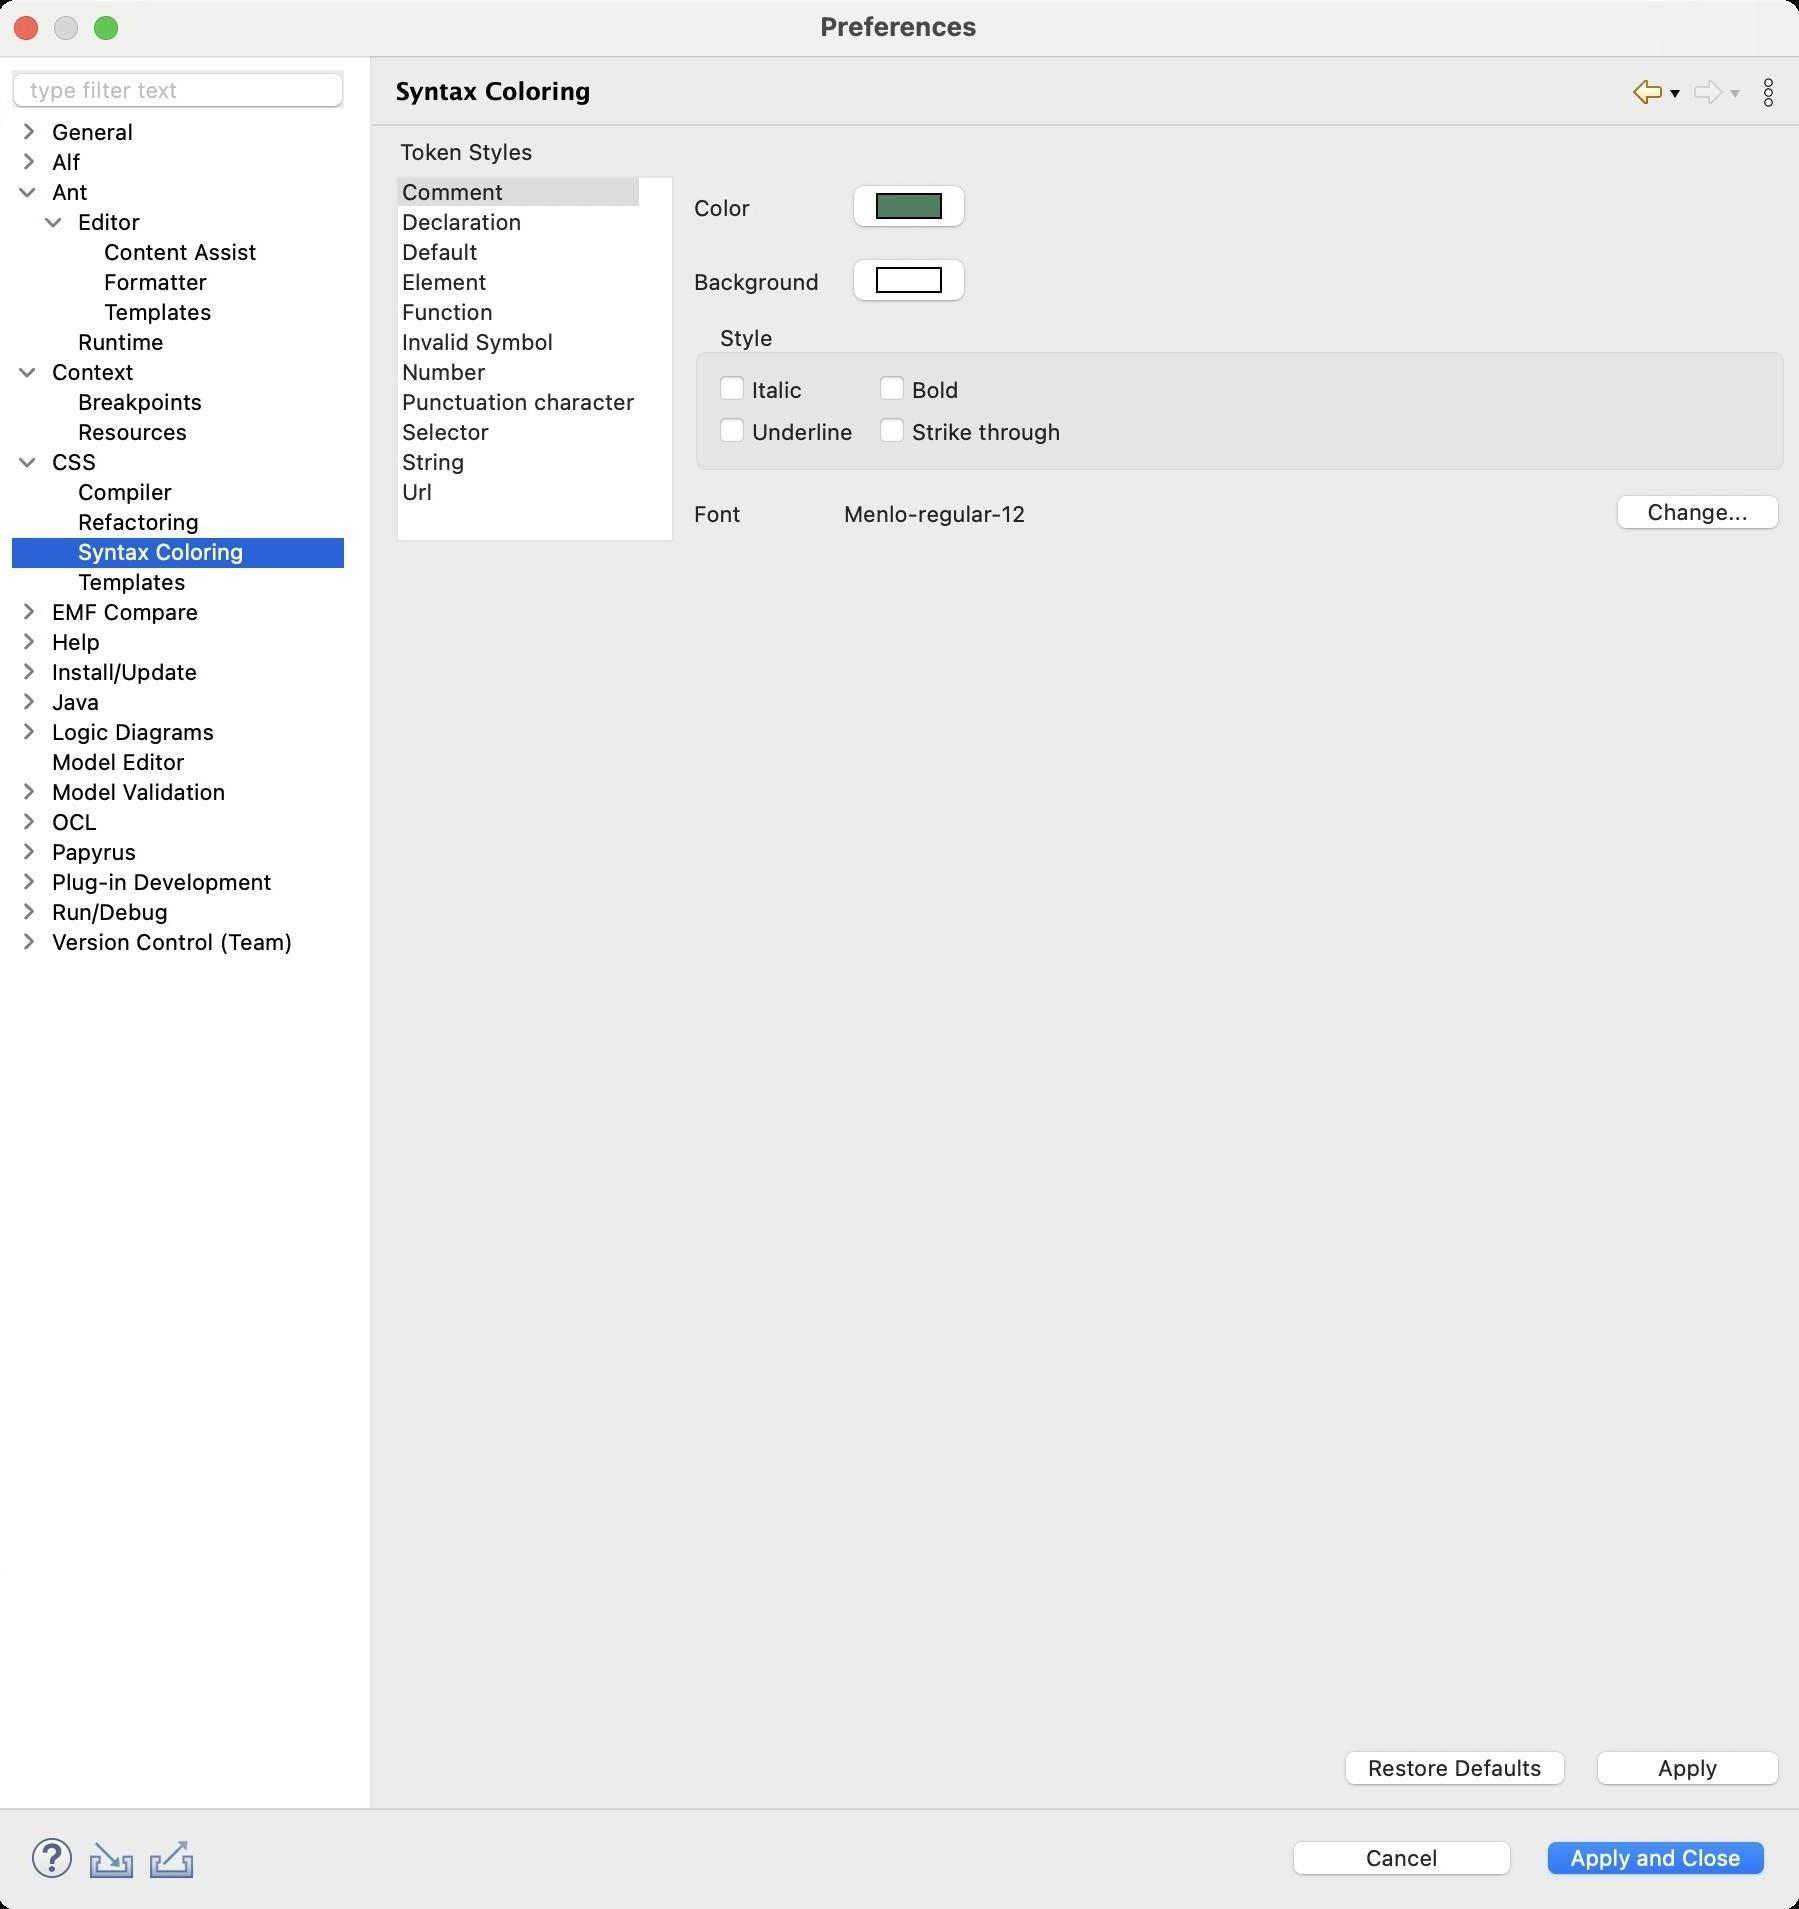
Accessibility tree:
{"name": "Preferences", "role": "AXWindow", "description": null, "role_description": "standard window", "value": null, "position": "480.00;95.00", "size": "901;955", "children": [{"name": "Apply_and_Close", "role": "AXButton", "description": null, "role_description": "button", "value": null, "position": "769.00;917.00", "size": "120;27", "children": []}, {"name": "Cancel", "role": "AXButton", "description": null, "role_description": "button", "value": null, "position": "642.00;917.00", "size": "120;27", "children": []}, {"name": null, "role": "AXToolbar", "description": null, "role_description": "toolbar", "value": null, "position": "12.00;915.00", "size": "90;30", "children": [{"name": "Help", "role": "AXCheckBox", "description": null, "role_description": "checkbox", "value": 0, "position": "12.00;915.00", "size": "30;30", "children": []}, {"name": "Import", "role": "AXButton", "description": null, "role_description": "button", "value": null, "position": "42.00;915.00", "size": "30;30", "children": []}, {"name": "Export", "role": "AXButton", "description": null, "role_description": "button", "value": null, "position": "72.00;915.00", "size": "30;30", "children": []}]}, {"name": null, "role": "AXScrollArea", "description": null, "role_description": "scroll area", "value": null, "position": "199.00;69.00", "size": "697;830", "children": [{"name": "Apply", "role": "AXButton", "description": null, "role_description": "button", "value": null, "position": "794.00;872.00", "size": "102;27", "children": []}, {"name": "Restore_Defaults", "role": "AXButton", "description": null, "role_description": "button", "value": null, "position": "668.00;872.00", "size": "121;27", "children": []}, {"name": "Change...", "role": "AXButton", "description": null, "role_description": "button", "value": null, "position": "804.00;244.00", "size": "92;27", "children": []}, {"name": null, "role": "AXStaticText", "description": null, "role_description": "text", "value": "Menlo-regular-12", "position": "421.00;250.00", "size": "375;14", "children": []}, {"name": null, "role": "AXStaticText", "description": null, "role_description": "text", "value": "Font", "position": "346.00;250.00", "size": "28;14", "children": []}, {"name": null, "role": "AXGroup", "description": null, "role_description": "group", "value": null, "position": "346.00;162.00", "size": "550;77", "children": [{"name": "Strike_through", "role": "AXCheckBox", "description": null, "role_description": "checkbox", "value": 0, "position": "440.00;208.00", "size": "96;16", "children": []}, {"name": "Underline", "role": "AXCheckBox", "description": null, "role_description": "checkbox", "value": 0, "position": "360.00;208.00", "size": "72;16", "children": []}, {"name": "Bold", "role": "AXCheckBox", "description": null, "role_description": "checkbox", "value": 0, "position": "440.00;187.00", "size": "45;16", "children": []}, {"name": "Italic", "role": "AXCheckBox", "description": null, "role_description": "checkbox", "value": 0, "position": "360.00;187.00", "size": "47;16", "children": []}, {"name": null, "role": "AXStaticText", "description": null, "role_description": "text", "value": "Style", "position": "357.00;162.00", "size": "34;14", "children": []}]}, {"name": "Color_Selector", "role": "AXButton", "description": null, "role_description": "button", "value": null, "position": "421.00;125.00", "size": "69;32", "children": []}, {"name": null, "role": "AXStaticText", "description": null, "role_description": "text", "value": "Background", "position": "346.00;134.00", "size": "67;14", "children": []}, {"name": "Color_Selector", "role": "AXButton", "description": null, "role_description": "button", "value": null, "position": "421.00;88.00", "size": "69;32", "children": []}, {"name": null, "role": "AXStaticText", "description": null, "role_description": "text", "value": "Color", "position": "346.00;97.00", "size": "33;14", "children": []}, {"name": null, "role": "AXScrollArea", "description": null, "role_description": "scroll area", "value": null, "position": "199.00;88.00", "size": "139;183", "children": [{"name": null, "role": "AXTable", "description": null, "role_description": "table", "value": null, "position": "200.00;89.00", "size": "137;346", "children": [{"name": null, "role": "AXRow", "description": null, "role_description": "table row", "value": null, "position": "200.00;89.00", "size": "137;15", "children": [{"name": null, "role": "AXTextField", "description": null, "role_description": "text field", "value": "Comment", "position": "200.00;89.00", "size": "120;14", "children": []}]}, {"name": null, "role": "AXRow", "description": null, "role_description": "table row", "value": null, "position": "200.00;104.00", "size": "137;15", "children": [{"name": null, "role": "AXTextField", "description": null, "role_description": "text field", "value": "Declaration", "position": "200.00;104.00", "size": "120;14", "children": []}]}, {"name": null, "role": "AXRow", "description": null, "role_description": "table row", "value": null, "position": "200.00;119.00", "size": "137;15", "children": [{"name": null, "role": "AXTextField", "description": null, "role_description": "text field", "value": "Default", "position": "200.00;119.00", "size": "120;14", "children": []}]}, {"name": null, "role": "AXRow", "description": null, "role_description": "table row", "value": null, "position": "200.00;134.00", "size": "137;15", "children": [{"name": null, "role": "AXTextField", "description": null, "role_description": "text field", "value": "Element", "position": "200.00;134.00", "size": "120;14", "children": []}]}, {"name": null, "role": "AXRow", "description": null, "role_description": "table row", "value": null, "position": "200.00;149.00", "size": "137;15", "children": [{"name": null, "role": "AXTextField", "description": null, "role_description": "text field", "value": "Function", "position": "200.00;149.00", "size": "120;14", "children": []}]}, {"name": null, "role": "AXRow", "description": null, "role_description": "table row", "value": null, "position": "200.00;164.00", "size": "137;15", "children": [{"name": null, "role": "AXTextField", "description": null, "role_description": "text field", "value": "Invalid Symbol", "position": "200.00;164.00", "size": "120;14", "children": []}]}, {"name": null, "role": "AXRow", "description": null, "role_description": "table row", "value": null, "position": "200.00;179.00", "size": "137;15", "children": [{"name": null, "role": "AXTextField", "description": null, "role_description": "text field", "value": "Number", "position": "200.00;179.00", "size": "120;14", "children": []}]}, {"name": null, "role": "AXRow", "description": null, "role_description": "table row", "value": null, "position": "200.00;194.00", "size": "137;15", "children": [{"name": null, "role": "AXTextField", "description": null, "role_description": "text field", "value": "Punctuation character", "position": "200.00;194.00", "size": "120;14", "children": []}]}, {"name": null, "role": "AXRow", "description": null, "role_description": "table row", "value": null, "position": "200.00;209.00", "size": "137;15", "children": [{"name": null, "role": "AXTextField", "description": null, "role_description": "text field", "value": "Selector", "position": "200.00;209.00", "size": "120;14", "children": []}]}, {"name": null, "role": "AXRow", "description": null, "role_description": "table row", "value": null, "position": "200.00;224.00", "size": "137;15", "children": [{"name": null, "role": "AXTextField", "description": null, "role_description": "text field", "value": "String", "position": "200.00;224.00", "size": "120;14", "children": []}]}, {"name": null, "role": "AXRow", "description": null, "role_description": "table row", "value": null, "position": "200.00;239.00", "size": "137;15", "children": [{"name": null, "role": "AXTextField", "description": null, "role_description": "text field", "value": "Url", "position": "200.00;239.00", "size": "120;14", "children": []}]}, {"name": null, "role": "AXColumn", "description": null, "role_description": "column", "value": null, "position": "200.00;89.00", "size": "122;346", "children": []}]}]}, {"name": null, "role": "AXStaticText", "description": null, "role_description": "text", "value": "Token Styles", "position": "199.00;69.00", "size": "71;14", "children": []}]}, {"name": null, "role": "AXToolbar", "description": "", "role_description": "toolbar", "value": null, "position": "814.00;35.00", "size": "82;22", "children": [{"name": "Back_to_Refactoring", "role": "AXMenuButton", "description": null, "role_description": "menu button", "value": null, "position": "814.00;35.00", "size": "22;22", "children": []}, {"name": "Forward", "role": "AXMenuButton", "description": null, "role_description": "menu button", "value": null, "position": "844.00;35.00", "size": "22;22", "children": []}, {"name": "Additional_Dialog_Actions", "role": "AXButton", "description": null, "role_description": "button", "value": null, "position": "874.00;35.00", "size": "22;22", "children": []}]}, {"name": null, "role": "AXStaticText", "description": "", "role_description": "text", "value": "Syntax Coloring", "position": "196.00;35.00", "size": "611;21", "children": []}, {"name": null, "role": "AXSplitter", "description": null, "role_description": "splitter", "value": 180, "position": "180.00;28.00", "size": "5;876", "children": []}, {"name": null, "role": "AXScrollArea", "description": null, "role_description": "scroll area", "value": null, "position": "7.00;59.00", "size": "166;845", "children": [{"name": null, "role": "AXOutline", "description": null, "role_description": "outline", "value": null, "position": "7.00;59.00", "size": "166;845", "children": [{"name": null, "role": "AXRow", "description": null, "role_description": "outline row", "value": null, "position": "7.00;59.00", "size": "166;15", "children": [{"name": null, "role": "AXGroup", "description": null, "role_description": "group", "value": null, "position": "7.00;59.00", "size": "141;15", "children": [{"name": null, "role": "AXDisclosureTriangle", "description": null, "role_description": "disclosure triangle", "value": 0, "position": "9.00;59.00", "size": "12;14", "children": []}, {"name": null, "role": "AXStaticText", "description": null, "role_description": "text", "value": "General", "position": "25.00;59.00", "size": "122;14", "children": []}]}]}, {"name": null, "role": "AXRow", "description": null, "role_description": "outline row", "value": null, "position": "7.00;74.00", "size": "166;15", "children": [{"name": null, "role": "AXGroup", "description": null, "role_description": "group", "value": null, "position": "7.00;74.00", "size": "141;15", "children": [{"name": null, "role": "AXDisclosureTriangle", "description": null, "role_description": "disclosure triangle", "value": 0, "position": "9.00;74.00", "size": "12;14", "children": []}, {"name": null, "role": "AXStaticText", "description": null, "role_description": "text", "value": "Alf", "position": "25.00;74.00", "size": "122;14", "children": []}]}]}, {"name": null, "role": "AXRow", "description": null, "role_description": "outline row", "value": null, "position": "7.00;89.00", "size": "166;15", "children": [{"name": null, "role": "AXGroup", "description": null, "role_description": "group", "value": null, "position": "7.00;89.00", "size": "141;15", "children": [{"name": null, "role": "AXDisclosureTriangle", "description": null, "role_description": "disclosure triangle", "value": 1, "position": "9.00;89.00", "size": "12;14", "children": []}, {"name": null, "role": "AXStaticText", "description": null, "role_description": "text", "value": "Ant", "position": "25.00;89.00", "size": "122;14", "children": []}]}]}, {"name": null, "role": "AXRow", "description": null, "role_description": "outline row", "value": null, "position": "7.00;104.00", "size": "166;15", "children": [{"name": null, "role": "AXGroup", "description": null, "role_description": "group", "value": null, "position": "7.00;104.00", "size": "141;15", "children": [{"name": null, "role": "AXDisclosureTriangle", "description": null, "role_description": "disclosure triangle", "value": 1, "position": "22.00;104.00", "size": "12;14", "children": []}, {"name": null, "role": "AXStaticText", "description": null, "role_description": "text", "value": "Editor", "position": "38.00;104.00", "size": "109;14", "children": []}]}]}, {"name": null, "role": "AXRow", "description": null, "role_description": "outline row", "value": null, "position": "7.00;119.00", "size": "166;15", "children": [{"name": null, "role": "AXStaticText", "description": null, "role_description": "text", "value": "Content Assist", "position": "51.00;119.00", "size": "96;14", "children": []}]}, {"name": null, "role": "AXRow", "description": null, "role_description": "outline row", "value": null, "position": "7.00;134.00", "size": "166;15", "children": [{"name": null, "role": "AXStaticText", "description": null, "role_description": "text", "value": "Formatter", "position": "51.00;134.00", "size": "96;14", "children": []}]}, {"name": null, "role": "AXRow", "description": null, "role_description": "outline row", "value": null, "position": "7.00;149.00", "size": "166;15", "children": [{"name": null, "role": "AXStaticText", "description": null, "role_description": "text", "value": "Templates", "position": "51.00;149.00", "size": "96;14", "children": []}]}, {"name": null, "role": "AXRow", "description": null, "role_description": "outline row", "value": null, "position": "7.00;164.00", "size": "166;15", "children": [{"name": null, "role": "AXStaticText", "description": null, "role_description": "text", "value": "Runtime", "position": "38.00;164.00", "size": "109;14", "children": []}]}, {"name": null, "role": "AXRow", "description": null, "role_description": "outline row", "value": null, "position": "7.00;179.00", "size": "166;15", "children": [{"name": null, "role": "AXGroup", "description": null, "role_description": "group", "value": null, "position": "7.00;179.00", "size": "141;15", "children": [{"name": null, "role": "AXDisclosureTriangle", "description": null, "role_description": "disclosure triangle", "value": 1, "position": "9.00;179.00", "size": "12;14", "children": []}, {"name": null, "role": "AXStaticText", "description": null, "role_description": "text", "value": "Context", "position": "25.00;179.00", "size": "122;14", "children": []}]}]}, {"name": null, "role": "AXRow", "description": null, "role_description": "outline row", "value": null, "position": "7.00;194.00", "size": "166;15", "children": [{"name": null, "role": "AXStaticText", "description": null, "role_description": "text", "value": "Breakpoints", "position": "38.00;194.00", "size": "109;14", "children": []}]}, {"name": null, "role": "AXRow", "description": null, "role_description": "outline row", "value": null, "position": "7.00;209.00", "size": "166;15", "children": [{"name": null, "role": "AXStaticText", "description": null, "role_description": "text", "value": "Resources", "position": "38.00;209.00", "size": "109;14", "children": []}]}, {"name": null, "role": "AXRow", "description": null, "role_description": "outline row", "value": null, "position": "7.00;224.00", "size": "166;15", "children": [{"name": null, "role": "AXGroup", "description": null, "role_description": "group", "value": null, "position": "7.00;224.00", "size": "141;15", "children": [{"name": null, "role": "AXDisclosureTriangle", "description": null, "role_description": "disclosure triangle", "value": 1, "position": "9.00;224.00", "size": "12;14", "children": []}, {"name": null, "role": "AXStaticText", "description": null, "role_description": "text", "value": "CSS", "position": "25.00;224.00", "size": "122;14", "children": []}]}]}, {"name": null, "role": "AXRow", "description": null, "role_description": "outline row", "value": null, "position": "7.00;239.00", "size": "166;15", "children": [{"name": null, "role": "AXStaticText", "description": null, "role_description": "text", "value": "Compiler", "position": "38.00;239.00", "size": "109;14", "children": []}]}, {"name": null, "role": "AXRow", "description": null, "role_description": "outline row", "value": null, "position": "7.00;254.00", "size": "166;15", "children": [{"name": null, "role": "AXStaticText", "description": null, "role_description": "text", "value": "Refactoring", "position": "38.00;254.00", "size": "109;14", "children": []}]}, {"name": null, "role": "AXRow", "description": null, "role_description": "outline row", "value": null, "position": "7.00;269.00", "size": "166;15", "children": [{"name": null, "role": "AXStaticText", "description": null, "role_description": "text", "value": "Syntax Coloring", "position": "38.00;269.00", "size": "109;14", "children": []}]}, {"name": null, "role": "AXRow", "description": null, "role_description": "outline row", "value": null, "position": "7.00;284.00", "size": "166;15", "children": [{"name": null, "role": "AXStaticText", "description": null, "role_description": "text", "value": "Templates", "position": "38.00;284.00", "size": "109;14", "children": []}]}, {"name": null, "role": "AXRow", "description": null, "role_description": "outline row", "value": null, "position": "7.00;299.00", "size": "166;15", "children": [{"name": null, "role": "AXGroup", "description": null, "role_description": "group", "value": null, "position": "7.00;299.00", "size": "141;15", "children": [{"name": null, "role": "AXDisclosureTriangle", "description": null, "role_description": "disclosure triangle", "value": 0, "position": "9.00;299.00", "size": "12;14", "children": []}, {"name": null, "role": "AXStaticText", "description": null, "role_description": "text", "value": "EMF Compare", "position": "25.00;299.00", "size": "122;14", "children": []}]}]}, {"name": null, "role": "AXRow", "description": null, "role_description": "outline row", "value": null, "position": "7.00;314.00", "size": "166;15", "children": [{"name": null, "role": "AXGroup", "description": null, "role_description": "group", "value": null, "position": "7.00;314.00", "size": "141;15", "children": [{"name": null, "role": "AXDisclosureTriangle", "description": null, "role_description": "disclosure triangle", "value": 0, "position": "9.00;314.00", "size": "12;14", "children": []}, {"name": null, "role": "AXStaticText", "description": null, "role_description": "text", "value": "Help", "position": "25.00;314.00", "size": "122;14", "children": []}]}]}, {"name": null, "role": "AXRow", "description": null, "role_description": "outline row", "value": null, "position": "7.00;329.00", "size": "166;15", "children": [{"name": null, "role": "AXGroup", "description": null, "role_description": "group", "value": null, "position": "7.00;329.00", "size": "141;15", "children": [{"name": null, "role": "AXDisclosureTriangle", "description": null, "role_description": "disclosure triangle", "value": 0, "position": "9.00;329.00", "size": "12;14", "children": []}, {"name": null, "role": "AXStaticText", "description": null, "role_description": "text", "value": "Install/Update", "position": "25.00;329.00", "size": "122;14", "children": []}]}]}, {"name": null, "role": "AXRow", "description": null, "role_description": "outline row", "value": null, "position": "7.00;344.00", "size": "166;15", "children": [{"name": null, "role": "AXGroup", "description": null, "role_description": "group", "value": null, "position": "7.00;344.00", "size": "141;15", "children": [{"name": null, "role": "AXDisclosureTriangle", "description": null, "role_description": "disclosure triangle", "value": 0, "position": "9.00;344.00", "size": "12;14", "children": []}, {"name": null, "role": "AXStaticText", "description": null, "role_description": "text", "value": "Java", "position": "25.00;344.00", "size": "122;14", "children": []}]}]}, {"name": null, "role": "AXRow", "description": null, "role_description": "outline row", "value": null, "position": "7.00;359.00", "size": "166;15", "children": [{"name": null, "role": "AXGroup", "description": null, "role_description": "group", "value": null, "position": "7.00;359.00", "size": "141;15", "children": [{"name": null, "role": "AXDisclosureTriangle", "description": null, "role_description": "disclosure triangle", "value": 0, "position": "9.00;359.00", "size": "12;14", "children": []}, {"name": null, "role": "AXStaticText", "description": null, "role_description": "text", "value": "Logic Diagrams", "position": "25.00;359.00", "size": "122;14", "children": []}]}]}, {"name": null, "role": "AXRow", "description": null, "role_description": "outline row", "value": null, "position": "7.00;374.00", "size": "166;15", "children": [{"name": null, "role": "AXStaticText", "description": null, "role_description": "text", "value": "Model Editor", "position": "25.00;374.00", "size": "122;14", "children": []}]}, {"name": null, "role": "AXRow", "description": null, "role_description": "outline row", "value": null, "position": "7.00;389.00", "size": "166;15", "children": [{"name": null, "role": "AXGroup", "description": null, "role_description": "group", "value": null, "position": "7.00;389.00", "size": "141;15", "children": [{"name": null, "role": "AXDisclosureTriangle", "description": null, "role_description": "disclosure triangle", "value": 0, "position": "9.00;389.00", "size": "12;14", "children": []}, {"name": null, "role": "AXStaticText", "description": null, "role_description": "text", "value": "Model Validation", "position": "25.00;389.00", "size": "122;14", "children": []}]}]}, {"name": null, "role": "AXRow", "description": null, "role_description": "outline row", "value": null, "position": "7.00;404.00", "size": "166;15", "children": [{"name": null, "role": "AXGroup", "description": null, "role_description": "group", "value": null, "position": "7.00;404.00", "size": "141;15", "children": [{"name": null, "role": "AXDisclosureTriangle", "description": null, "role_description": "disclosure triangle", "value": 0, "position": "9.00;404.00", "size": "12;14", "children": []}, {"name": null, "role": "AXStaticText", "description": null, "role_description": "text", "value": "OCL", "position": "25.00;404.00", "size": "122;14", "children": []}]}]}, {"name": null, "role": "AXRow", "description": null, "role_description": "outline row", "value": null, "position": "7.00;419.00", "size": "166;15", "children": [{"name": null, "role": "AXGroup", "description": null, "role_description": "group", "value": null, "position": "7.00;419.00", "size": "141;15", "children": [{"name": null, "role": "AXDisclosureTriangle", "description": null, "role_description": "disclosure triangle", "value": 0, "position": "9.00;419.00", "size": "12;14", "children": []}, {"name": null, "role": "AXStaticText", "description": null, "role_description": "text", "value": "Papyrus", "position": "25.00;419.00", "size": "122;14", "children": []}]}]}, {"name": null, "role": "AXRow", "description": null, "role_description": "outline row", "value": null, "position": "7.00;434.00", "size": "166;15", "children": [{"name": null, "role": "AXGroup", "description": null, "role_description": "group", "value": null, "position": "7.00;434.00", "size": "141;15", "children": [{"name": null, "role": "AXDisclosureTriangle", "description": null, "role_description": "disclosure triangle", "value": 0, "position": "9.00;434.00", "size": "12;14", "children": []}, {"name": null, "role": "AXStaticText", "description": null, "role_description": "text", "value": "Plug-in Development", "position": "25.00;434.00", "size": "122;14", "children": []}]}]}, {"name": null, "role": "AXRow", "description": null, "role_description": "outline row", "value": null, "position": "7.00;449.00", "size": "166;15", "children": [{"name": null, "role": "AXGroup", "description": null, "role_description": "group", "value": null, "position": "7.00;449.00", "size": "141;15", "children": [{"name": null, "role": "AXDisclosureTriangle", "description": null, "role_description": "disclosure triangle", "value": 0, "position": "9.00;449.00", "size": "12;14", "children": []}, {"name": null, "role": "AXStaticText", "description": null, "role_description": "text", "value": "Run/Debug", "position": "25.00;449.00", "size": "122;14", "children": []}]}]}, {"name": null, "role": "AXRow", "description": null, "role_description": "outline row", "value": null, "position": "7.00;464.00", "size": "166;15", "children": [{"name": null, "role": "AXGroup", "description": null, "role_description": "group", "value": null, "position": "7.00;464.00", "size": "141;15", "children": [{"name": null, "role": "AXDisclosureTriangle", "description": null, "role_description": "disclosure triangle", "value": 0, "position": "9.00;464.00", "size": "12;14", "children": []}, {"name": null, "role": "AXStaticText", "description": null, "role_description": "text", "value": "Version Control (Team)", "position": "25.00;464.00", "size": "122;14", "children": []}]}]}, {"name": null, "role": "AXColumn", "description": null, "role_description": "column", "value": null, "position": "7.00;59.00", "size": "141;845", "children": []}]}]}, {"name": "type_filter_text", "role": "AXTextField", "description": null, "role_description": "search text field", "value": "", "position": "7.00;35.00", "size": "166;19", "children": []}, {"name": null, "role": "AXButton", "description": null, "role_description": "close button", "value": null, "position": "7.00;6.00", "size": "14;16", "children": []}, {"name": null, "role": "AXButton", "description": null, "role_description": "zoom button", "value": null, "position": "47.00;6.00", "size": "14;16", "children": [{"name": null, "role": "AXGroup", "description": null, "role_description": "group", "value": null, "position": "47.00;6.00", "size": "14;16", "children": [{"name": null, "role": "AXGroup", "description": null, "role_description": "group", "value": null, "position": "47.00;6.00", "size": "14;16", "children": []}]}]}, {"name": null, "role": "AXButton", "description": null, "role_description": "minimize button", "value": null, "position": "27.00;6.00", "size": "14;16", "children": []}, {"name": null, "role": "AXStaticText", "description": null, "role_description": "text", "value": "Preferences", "position": "409.00;5.00", "size": "83;16", "children": []}]}